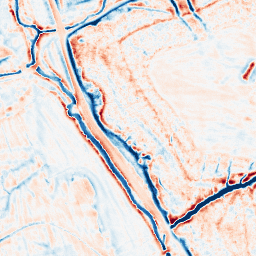
Category: edge_preserving
Decomposition family: bilateral
Decomposition parameters: d: 15
sigma_color: 50
sigma_space: 100
Upsampling method: sinc_hamming
Upsampling parameters: scale: 2
kernel_size: 16
Upsampling scale: 2